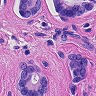
Metastatic tissue present: yes